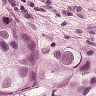
Metastatic tissue present: yes